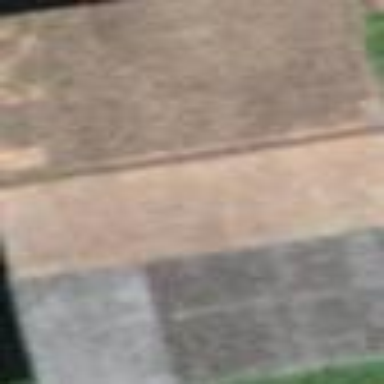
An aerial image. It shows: Barn.